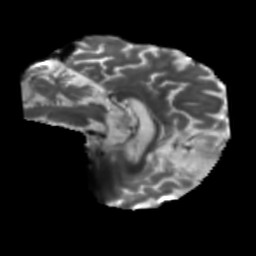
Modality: T2w
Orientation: sagittal
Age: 54
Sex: male
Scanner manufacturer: siemens
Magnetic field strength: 3 T
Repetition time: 5.25 s
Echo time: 0.08 s